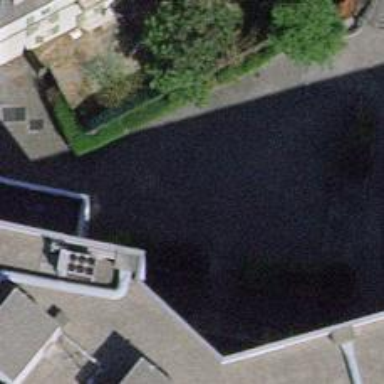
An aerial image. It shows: Concrete steps.